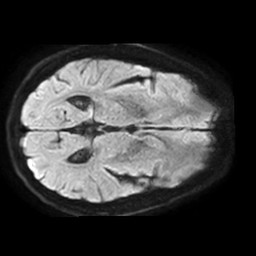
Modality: TRACE
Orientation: axial
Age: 57
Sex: male
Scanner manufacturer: philips
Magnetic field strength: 1.5 T
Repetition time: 3.662 s
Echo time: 0.06922 s